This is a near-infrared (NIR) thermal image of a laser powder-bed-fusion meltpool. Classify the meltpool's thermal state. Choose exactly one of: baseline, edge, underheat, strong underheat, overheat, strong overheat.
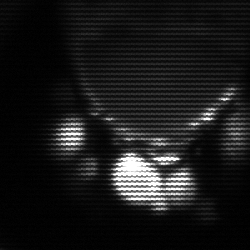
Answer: baseline